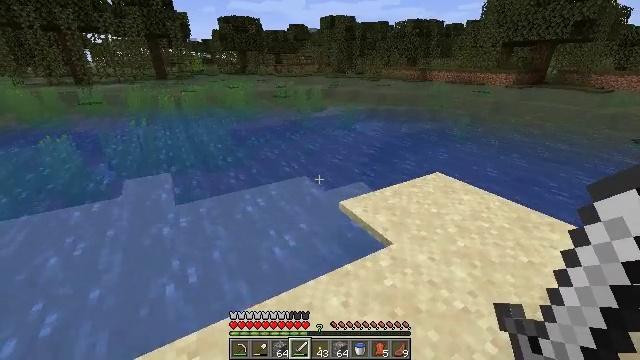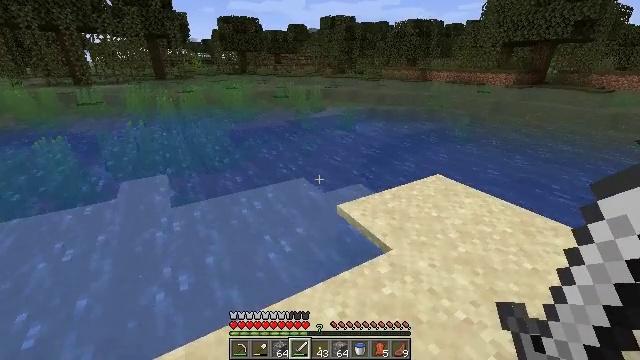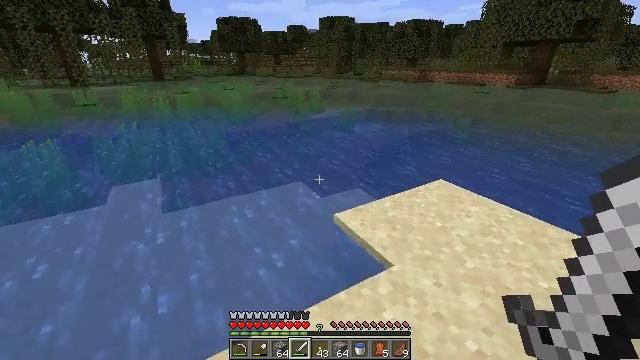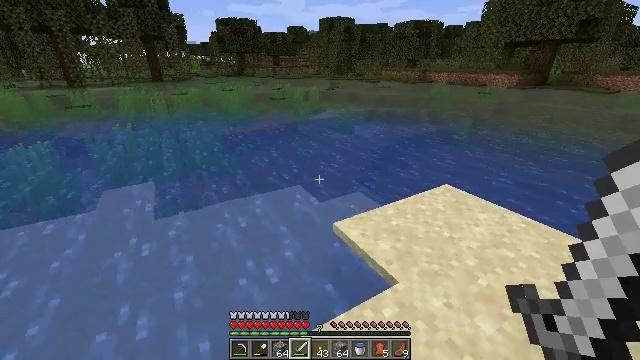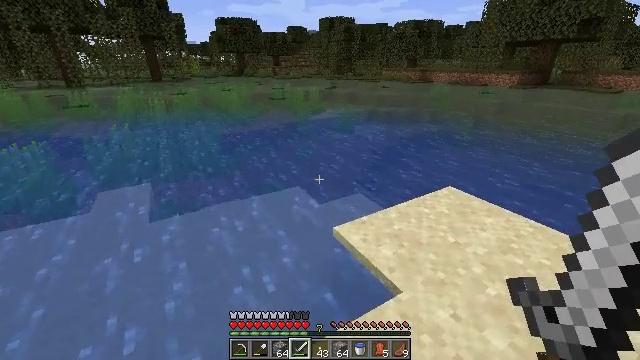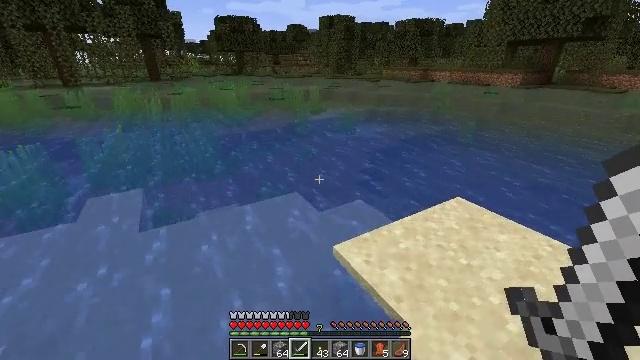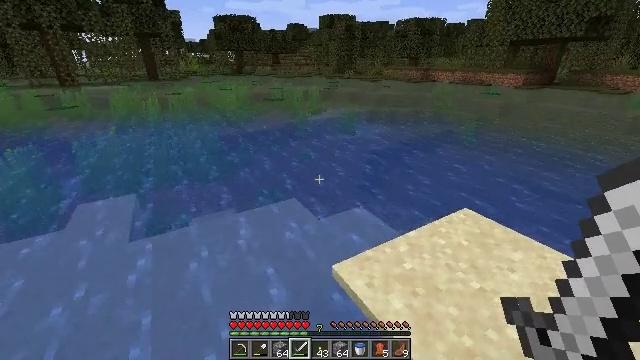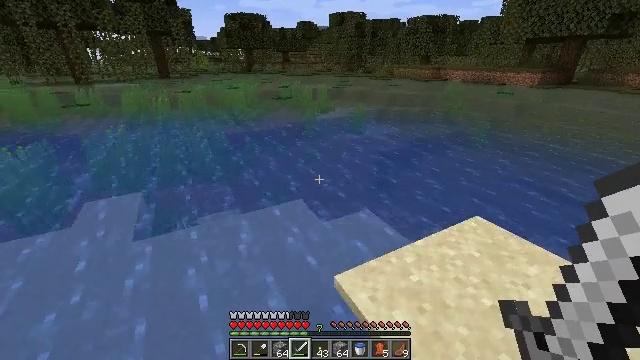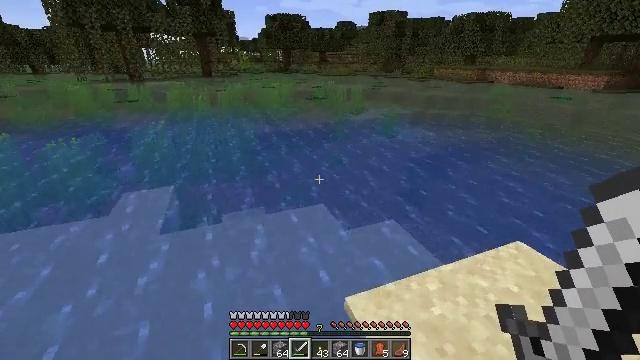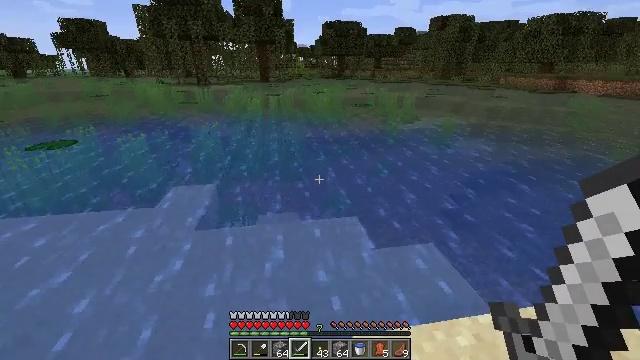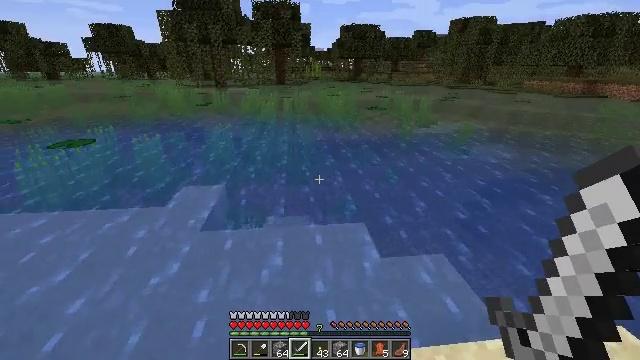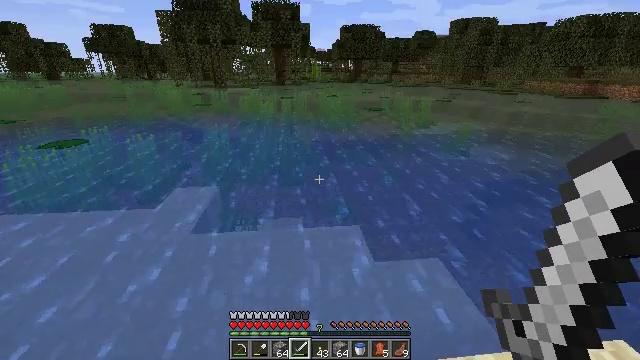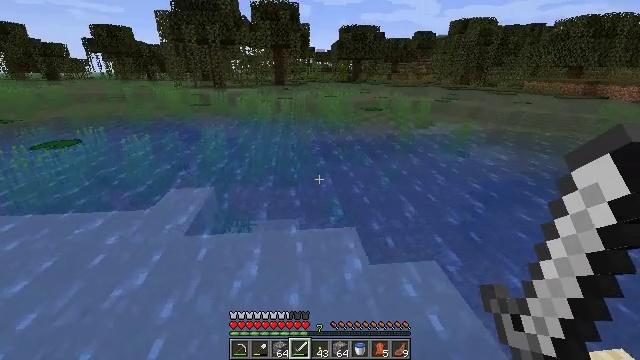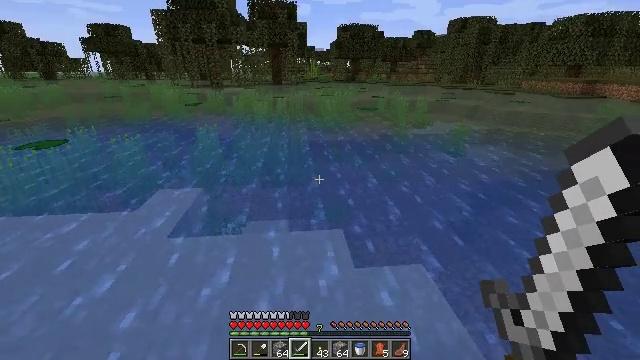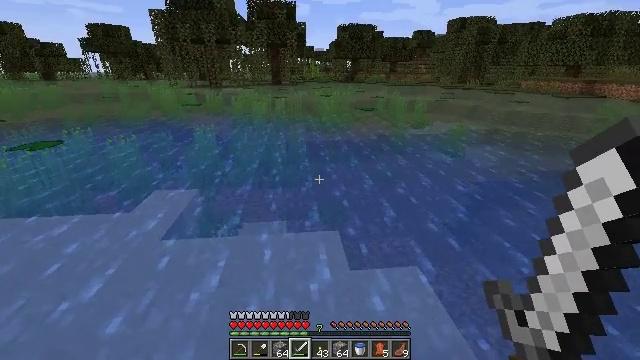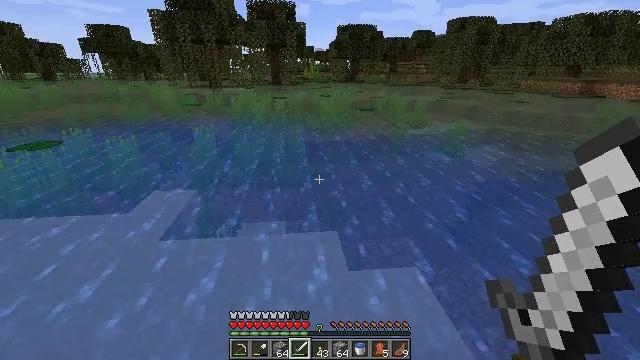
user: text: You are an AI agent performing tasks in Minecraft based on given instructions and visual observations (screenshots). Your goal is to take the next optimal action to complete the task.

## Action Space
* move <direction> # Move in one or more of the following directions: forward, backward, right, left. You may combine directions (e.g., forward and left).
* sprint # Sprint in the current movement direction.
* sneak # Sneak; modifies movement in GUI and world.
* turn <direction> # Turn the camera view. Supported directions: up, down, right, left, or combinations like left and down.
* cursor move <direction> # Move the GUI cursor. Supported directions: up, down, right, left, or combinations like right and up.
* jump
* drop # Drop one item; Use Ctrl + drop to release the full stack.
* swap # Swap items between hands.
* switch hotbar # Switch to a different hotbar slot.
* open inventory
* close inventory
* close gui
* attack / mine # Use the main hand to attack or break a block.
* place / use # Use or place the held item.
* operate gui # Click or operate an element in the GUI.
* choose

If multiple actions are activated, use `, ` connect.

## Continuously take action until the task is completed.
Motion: motion action
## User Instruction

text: Attack the underwater area to get tall seagrass.
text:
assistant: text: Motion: move forward
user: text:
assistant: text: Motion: move forward
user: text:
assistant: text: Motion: move forward
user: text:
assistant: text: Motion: move forward
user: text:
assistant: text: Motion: move forward
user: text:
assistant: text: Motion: move forward
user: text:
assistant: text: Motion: move forward and move right, turn left
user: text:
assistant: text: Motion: move forward and move right, turn left
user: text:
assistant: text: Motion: move forward and move right, turn left and up
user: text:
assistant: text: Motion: move forward and move right, turn left
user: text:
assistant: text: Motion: move forward and move right
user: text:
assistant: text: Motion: move right
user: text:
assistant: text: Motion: no_op
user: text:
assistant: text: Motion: no_op
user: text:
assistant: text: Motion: no_op
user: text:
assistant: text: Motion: no_op
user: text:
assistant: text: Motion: no_op
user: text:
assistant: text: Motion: no_op
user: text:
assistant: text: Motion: no_op
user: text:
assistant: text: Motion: no_op
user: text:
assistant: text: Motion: no_op
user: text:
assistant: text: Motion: turn right and up
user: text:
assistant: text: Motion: turn right and up
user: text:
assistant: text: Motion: turn right and up
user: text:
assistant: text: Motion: turn right and down
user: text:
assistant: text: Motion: move right, turn right
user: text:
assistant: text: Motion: move right
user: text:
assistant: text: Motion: move right
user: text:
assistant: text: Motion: move right
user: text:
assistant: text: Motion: move forward and move right